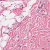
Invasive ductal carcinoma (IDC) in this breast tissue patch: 0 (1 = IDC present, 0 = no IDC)